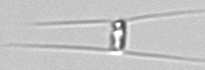
Label: Chaetoceros_similis